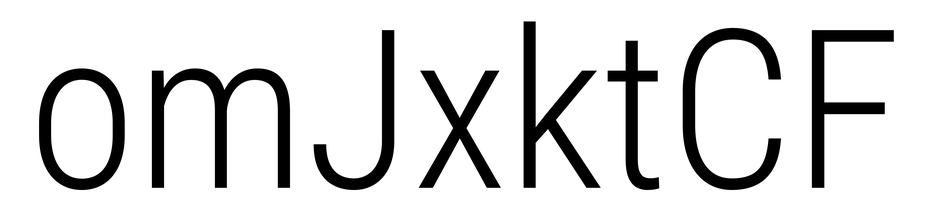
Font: Roboto_Condensed_Light